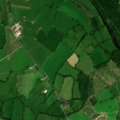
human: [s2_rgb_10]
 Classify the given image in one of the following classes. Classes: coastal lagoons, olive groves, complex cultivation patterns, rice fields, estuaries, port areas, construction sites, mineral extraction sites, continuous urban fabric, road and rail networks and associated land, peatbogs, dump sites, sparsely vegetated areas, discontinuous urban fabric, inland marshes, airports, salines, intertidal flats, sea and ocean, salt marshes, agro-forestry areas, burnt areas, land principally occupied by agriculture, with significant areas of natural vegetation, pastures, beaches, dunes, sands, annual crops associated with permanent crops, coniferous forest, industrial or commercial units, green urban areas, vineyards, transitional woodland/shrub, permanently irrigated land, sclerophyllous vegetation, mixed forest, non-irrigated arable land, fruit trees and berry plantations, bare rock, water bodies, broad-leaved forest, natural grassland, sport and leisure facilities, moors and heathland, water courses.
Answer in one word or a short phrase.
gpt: pastures, land principally occupied by agriculture, with significant areas of natural vegetation, broad-leaved forest